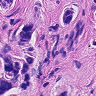
Metastatic tissue present: yes